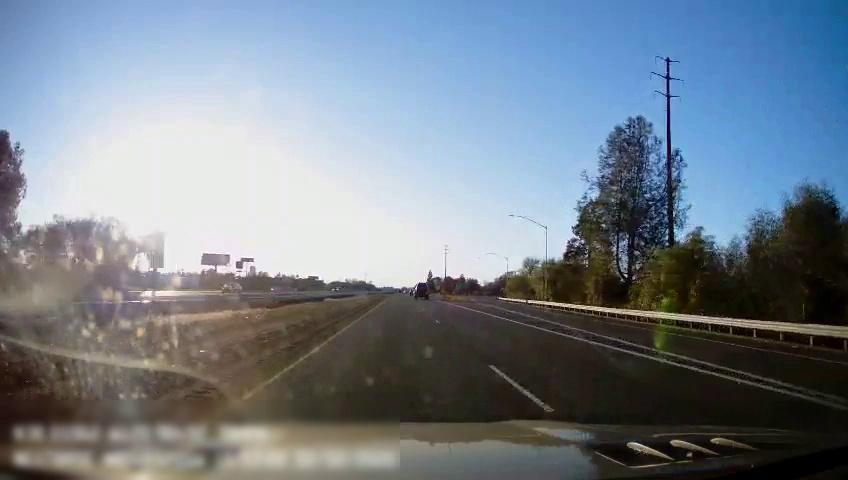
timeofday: Day
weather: Sunny
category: Drivable Space
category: Drivable Space
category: Vehicles | Truck
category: Vehicles | Car
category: Lanes | Current Lane
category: Lanes | Current Lane
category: Lanes | Alternate Lane
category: Lanes | Alternate Lane
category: Lanes | Alternate Lane